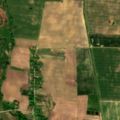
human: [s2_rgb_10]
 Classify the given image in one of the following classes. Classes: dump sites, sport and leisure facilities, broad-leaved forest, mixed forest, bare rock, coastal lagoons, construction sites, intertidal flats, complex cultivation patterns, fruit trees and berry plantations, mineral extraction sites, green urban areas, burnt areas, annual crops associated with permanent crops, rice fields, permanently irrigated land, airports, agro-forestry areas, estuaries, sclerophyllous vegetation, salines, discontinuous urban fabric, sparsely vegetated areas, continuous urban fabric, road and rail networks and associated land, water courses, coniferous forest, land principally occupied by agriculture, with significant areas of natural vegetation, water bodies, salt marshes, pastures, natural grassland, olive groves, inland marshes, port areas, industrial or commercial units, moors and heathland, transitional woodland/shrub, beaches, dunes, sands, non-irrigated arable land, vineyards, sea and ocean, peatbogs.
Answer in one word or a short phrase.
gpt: discontinuous urban fabric, non-irrigated arable land, pastures